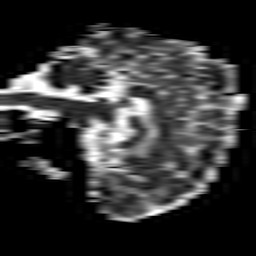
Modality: ADC
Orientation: sagittal
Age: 39
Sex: female
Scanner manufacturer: philips
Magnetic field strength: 1.5 T
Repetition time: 3.398 s
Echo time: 0.06922 s